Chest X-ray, PA view. Patient: 30 years old, sex F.
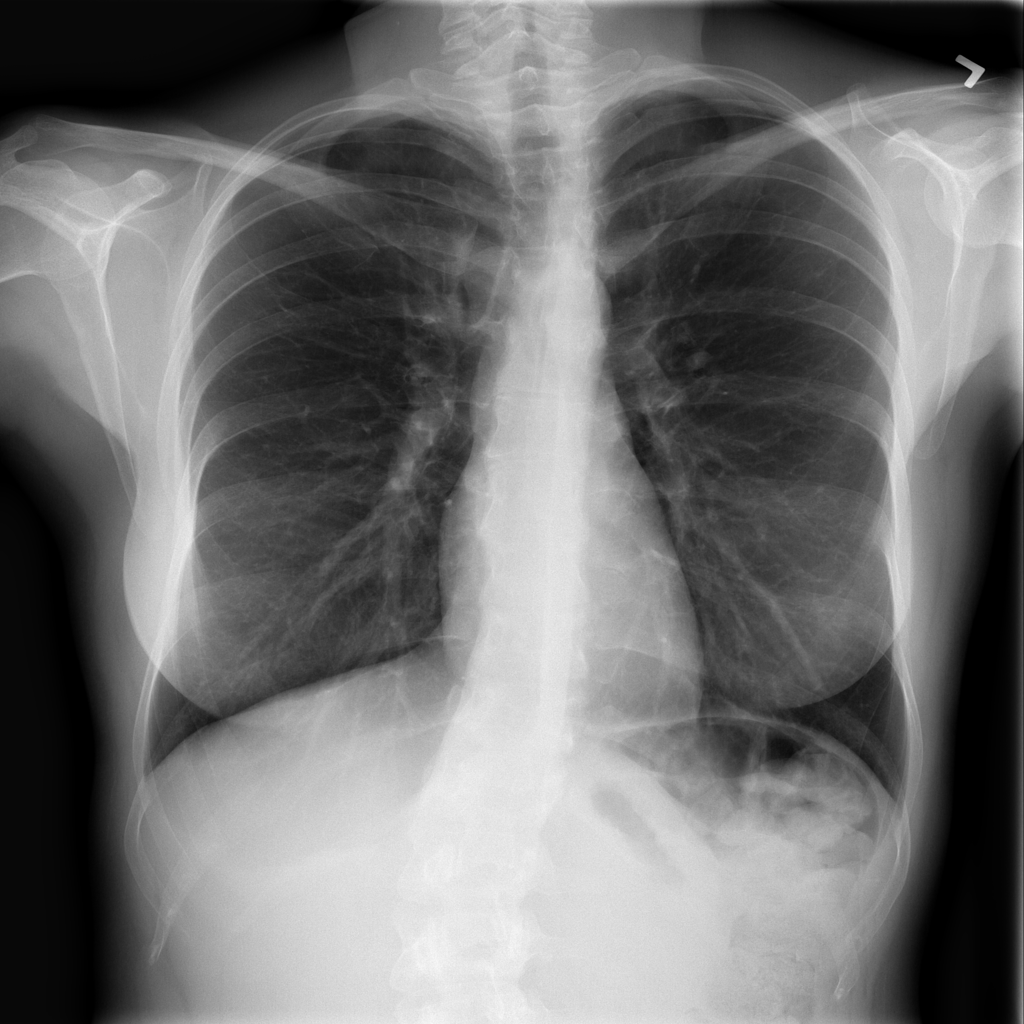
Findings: No Finding